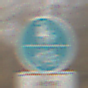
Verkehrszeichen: GemeinsamerGehUndRadweg
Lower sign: HinweisDurchVerbaleAngabe4
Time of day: MorningAfternoon
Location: Outdoor (Nature)
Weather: PartlyCloudy
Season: Winter
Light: Natural